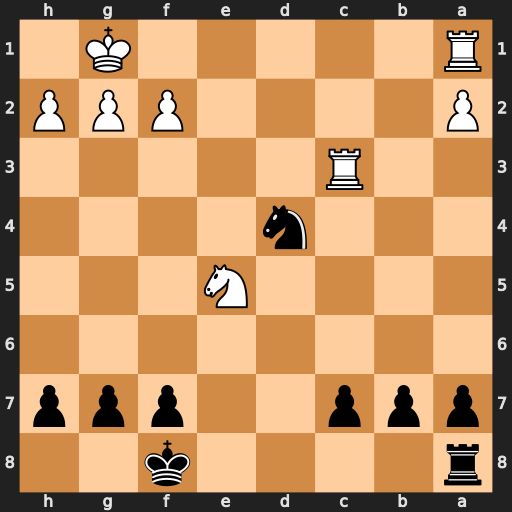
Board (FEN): r4k2/ppp2ppp/8/4N3/3n4/2R5/P4PPP/R5K1
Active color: b
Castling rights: -
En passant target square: -
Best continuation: Ne2+ Kf1 Nxc3